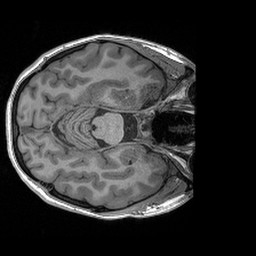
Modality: T1w
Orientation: axial
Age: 18
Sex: female
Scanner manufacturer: siemens
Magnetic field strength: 3 T
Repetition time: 2.4 s
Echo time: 0.00191 s